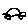
Label: car